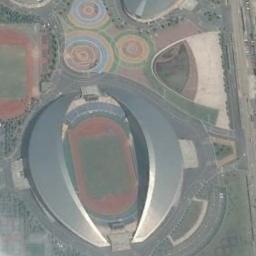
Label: stadium